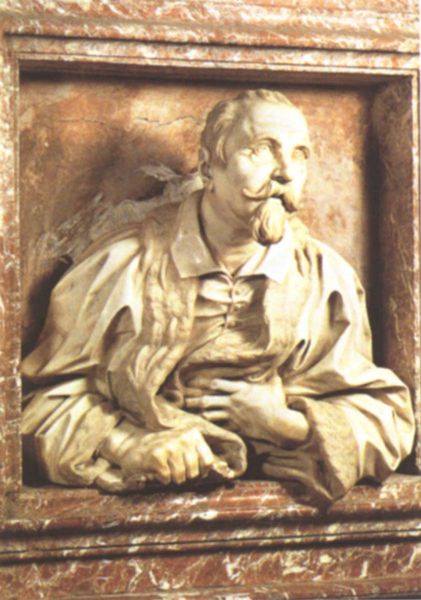
Titel: Der Arzt Gabriele Fonseca
Künstler: Giovanni Lorenzo Bernini
Standort: Rom, S. Lorenzo in Lucina (EU - I - Latium)
Schlagwörter: hand, kopf, mann, schatten, umhang, brust, licht, marmor, mund, schmuck, weiss, blick, rot, schal, bart, augen, kragen, mensch, stein, hals, hände, portrait, porträt, gewand, haare, halbfigur, skulptur, relief, italien, büste, deutsch, bildhauerei, faltenwurf, plastik, oberkörper, schnauzer, nische, denkmal, flehen, grabmal, nischenfigur, mann marmor, teilbüste, denklam, hipster